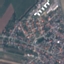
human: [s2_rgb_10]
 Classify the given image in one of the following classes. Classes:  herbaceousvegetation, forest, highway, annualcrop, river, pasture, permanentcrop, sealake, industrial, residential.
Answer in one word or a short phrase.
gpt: Residential